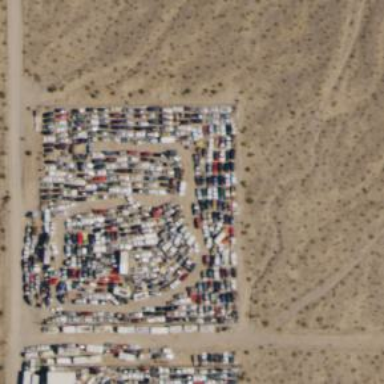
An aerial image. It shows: Industrial area designated as scrap yard.